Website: home-depot
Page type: review-order
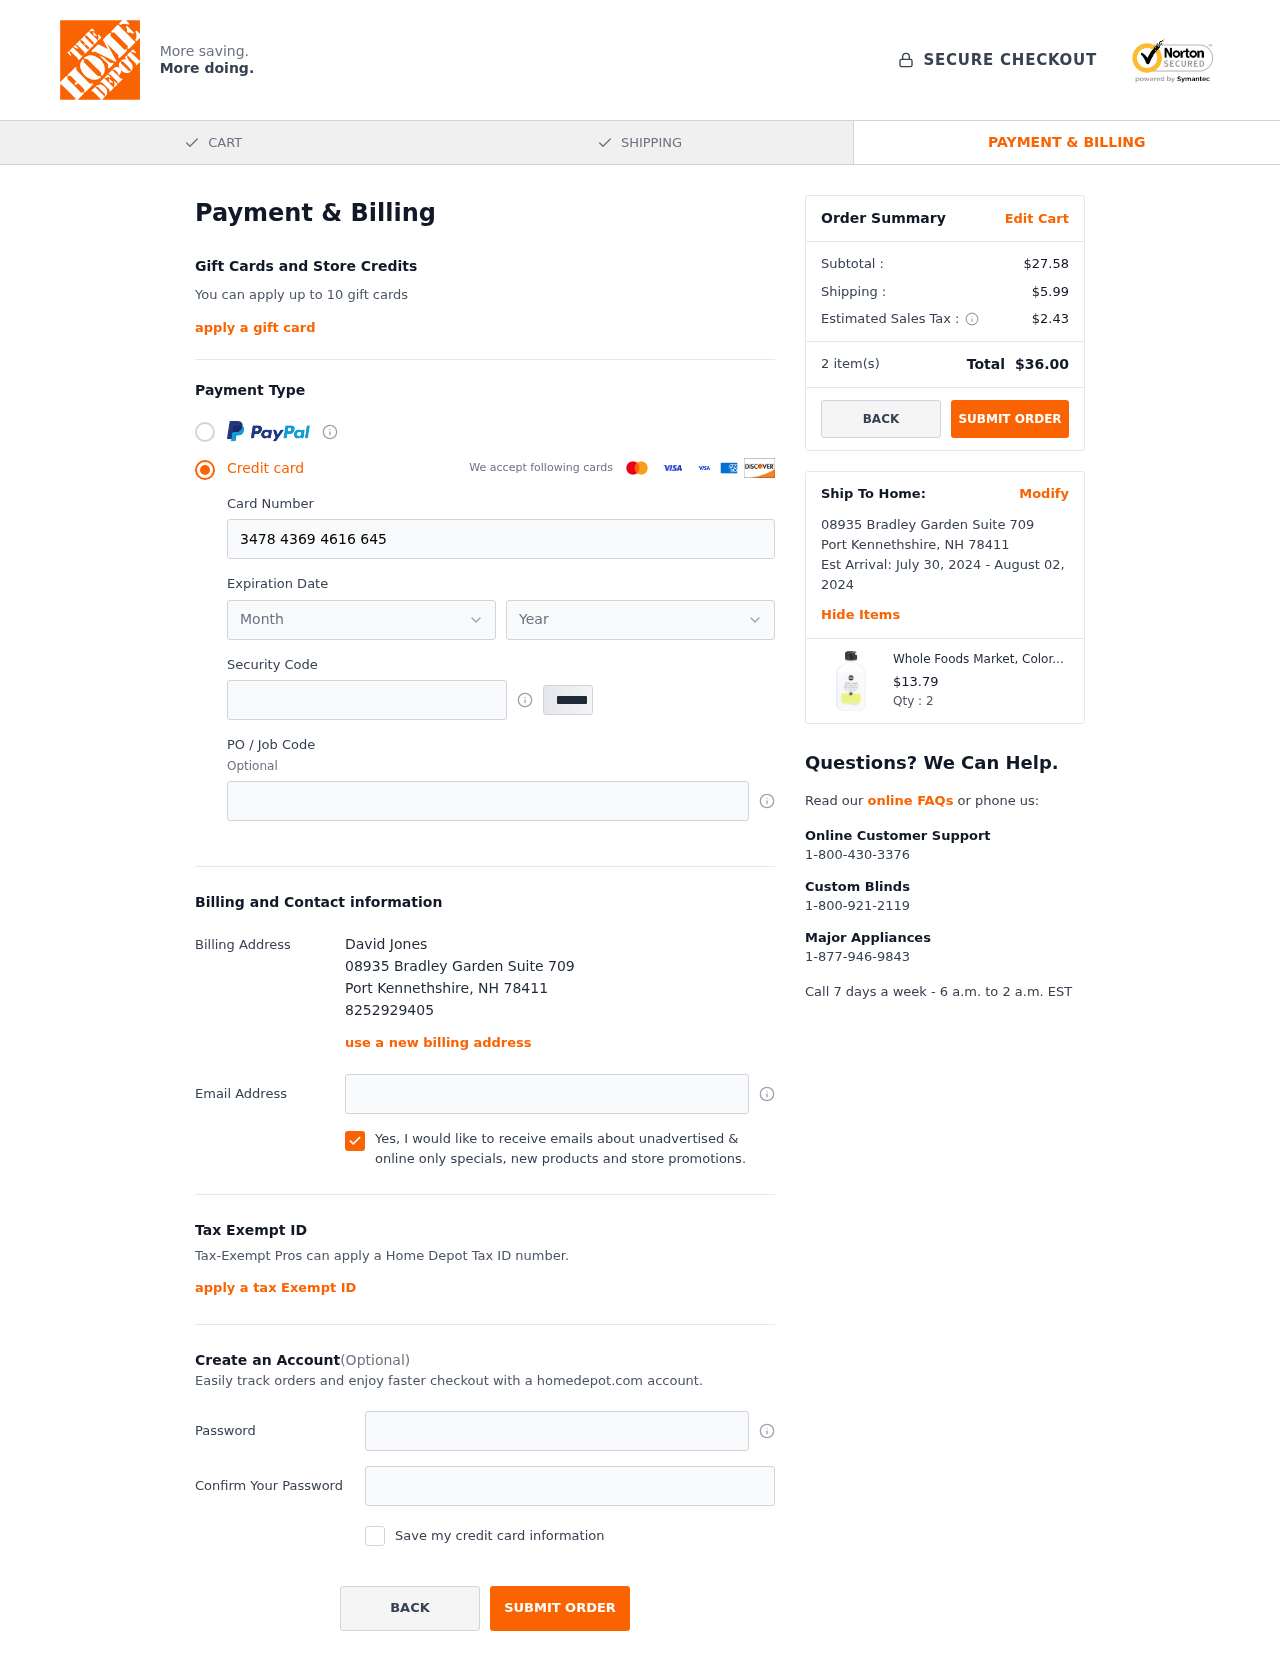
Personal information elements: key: PII_CARD_EXPIRY_MONTH
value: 05
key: PII_CARD_EXPIRY_YEAR
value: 30
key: PII_CITY
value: Port Kennethshire
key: PII_FULLNAME
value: David Jones
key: PII_PHONE
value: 8252929405
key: PII_POSTCODE
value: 78411
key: PII_STATE_ABBR
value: NH
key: PII_STREET
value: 08935 Bradley Garden Suite 709
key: PII_CARD_NUMBER
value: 3478 4369 4616 645
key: PII_CARD_CVV
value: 2791
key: PII_JOB_CODE
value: PRJ-3191-43
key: PII_EMAIL
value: davidjones@yahoo.com
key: PII_POSTCODE_FULL
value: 78411
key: PII_POSTCODE_NUMERIC
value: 78411
Product elements: key: PRODUCT1_NAME
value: Whole Foods Market, Color Preserve Conditioner, 10 Fl Oz
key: PRODUCT1_PRICE
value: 13.79
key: PRODUCT1_QUANTITY
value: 2
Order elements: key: ORDER_SUBTOTAL
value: $27.58
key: ORDER_SHIPPING_COST
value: $5.99
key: ORDER_TAX
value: $2.43
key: ORDER_NUM_ITEMS
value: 2
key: ORDER_TOTAL
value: $36.00
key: ORDER_SHIPPING_DATE
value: July 30, 2024
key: ORDER_DELIVERY_DATE
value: August 02, 2024